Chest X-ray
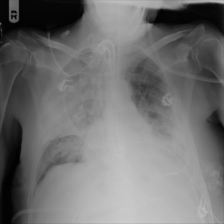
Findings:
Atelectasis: negative
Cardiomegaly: negative
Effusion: positive
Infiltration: positive
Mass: negative
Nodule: negative
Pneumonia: negative
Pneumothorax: negative
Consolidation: positive
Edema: negative
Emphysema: negative
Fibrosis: negative
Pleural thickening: negative
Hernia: negative